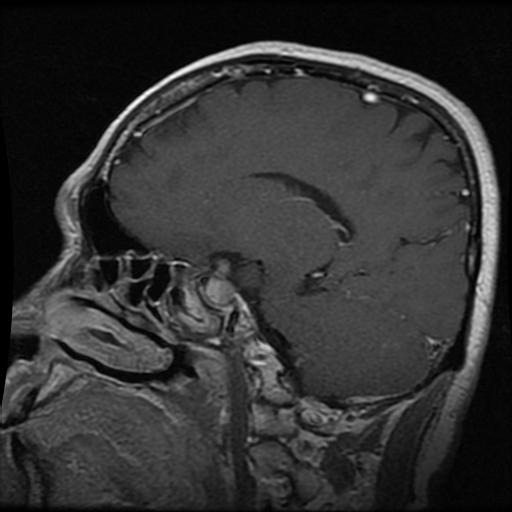
Label: pituitary